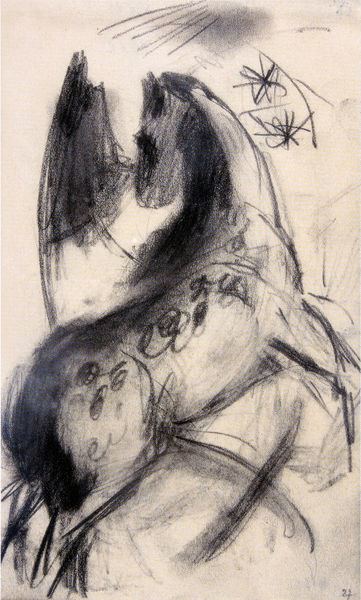
Titel: Springendes Pferd
Künstler: Franz Marc
Standort: München
Institution: Städtische Galerie im Lenbachhaus
Schlagwörter: akt, dunkel, himmel, kopf, körper, schatten, weiß, bewegung, grau, hell, licht, rücken, schwarz, skizze, zeichnung, tier, muster, augen, bild, hals, sonne, auge, blatt, ohren, pferd, pferde, beine, fell, mähne, schweif, schwung, sprung, füße, papier, zwei, studie, moderne, abstrakt, grafik, graphik, schattierung, linien, wild, striche, umriss, unscharf, flucht, punkte, mond, stern, strahlen, kohle, draufsicht, schwarz weiss, sterne, gebogen, strich, dynamik, bleistift, entwurf, schimmel, flecken, musterung, schaten, pegasus, klee, cheval, kandinsky, galopp, croquis, dessin, kringel, franz marc, marc, trait, miro, franz mark, apfelschimmel, blaue reiter, frans marc, frans mark, x, po, 27, dû, crayon gris